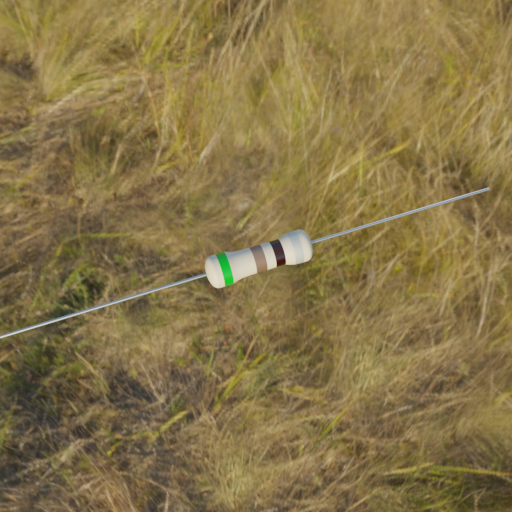
Resistor colour bands (in order): green, brown, black, silver